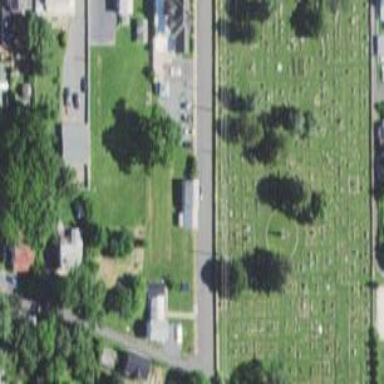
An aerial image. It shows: Cemetery.